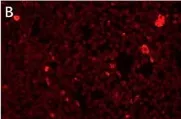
The immunoreactivity of patient's GFAP-IgG via cell-based assay (CBA) in CSF and serum. The red fluorescence represents the GFAP antibody in the sample. GFAPa is yellow in the merged images.
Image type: pathology (immunostaining)